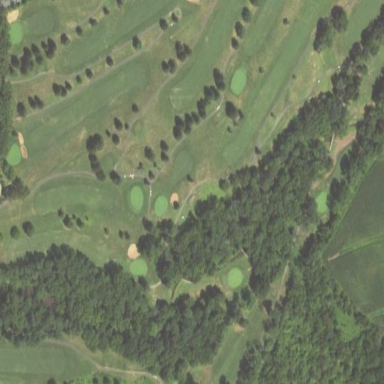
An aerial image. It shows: Golf course surrounded by greenery.